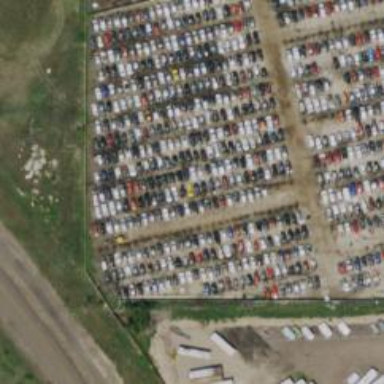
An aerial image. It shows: Scrap yard situated in industrial area.